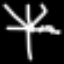
Label: palm tree